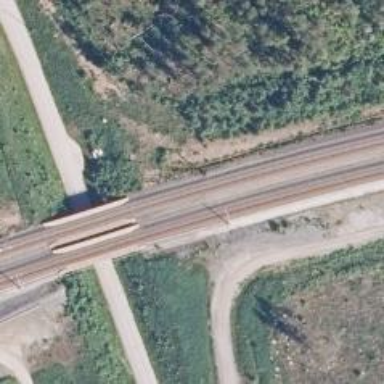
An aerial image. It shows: Bridge with electrified continuous railway track and contact line.